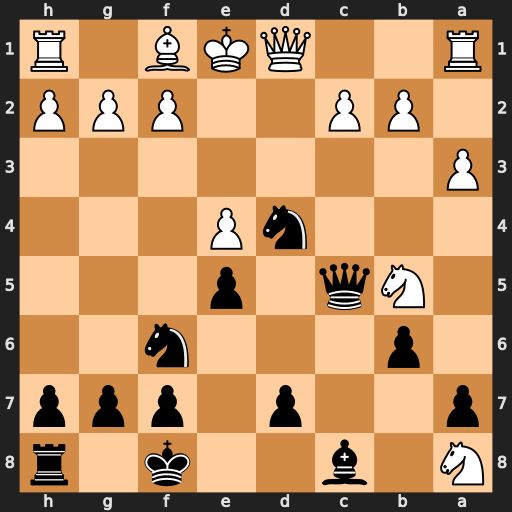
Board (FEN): N1b2k1r/p2p1ppp/1p3n2/1Nq1p3/3nP3/P7/1PP2PPP/R2QKB1R
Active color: b
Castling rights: KQ
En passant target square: -
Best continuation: Nxc2+ Qxc2 Qxc2